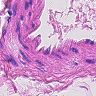
Metastatic tissue present: no